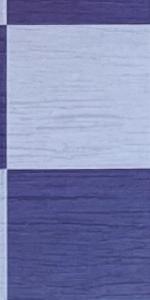
Label: Empty